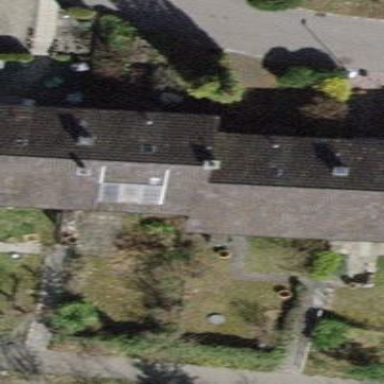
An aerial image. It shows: Building with tiled roof.